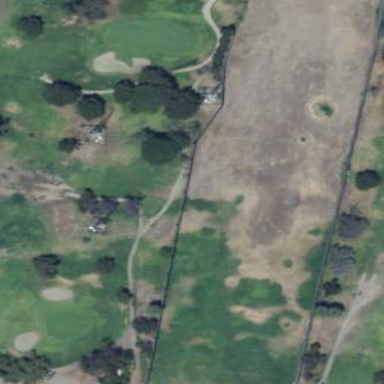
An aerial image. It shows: Grassy area designated for driving range golf.